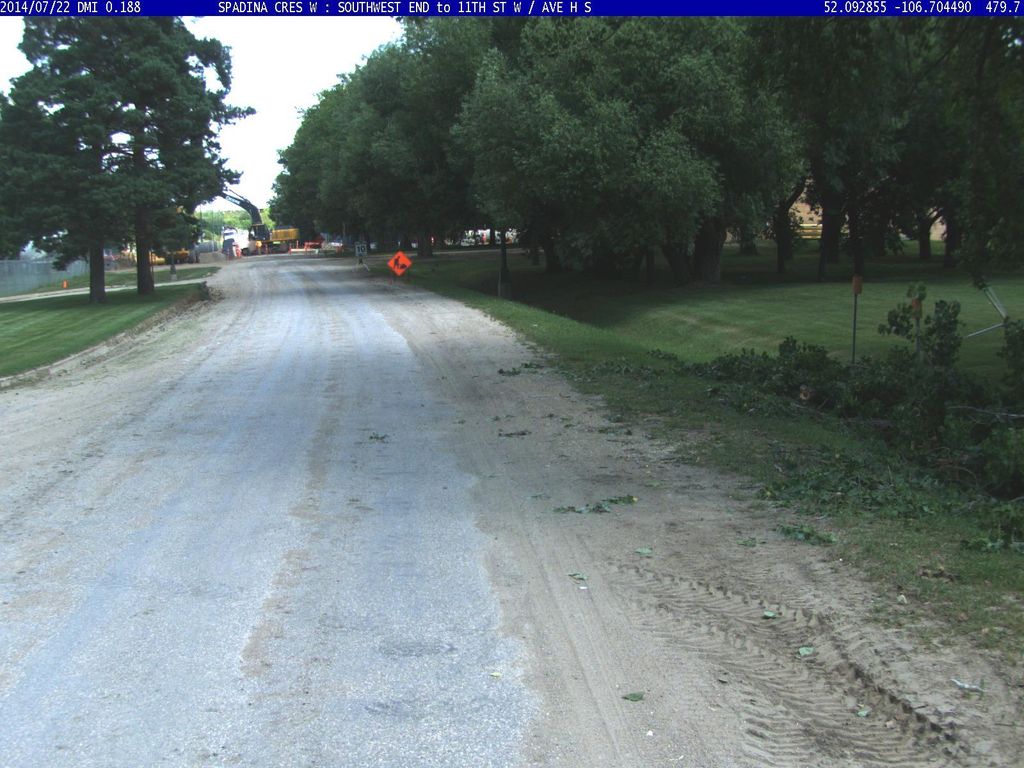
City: saskatoon